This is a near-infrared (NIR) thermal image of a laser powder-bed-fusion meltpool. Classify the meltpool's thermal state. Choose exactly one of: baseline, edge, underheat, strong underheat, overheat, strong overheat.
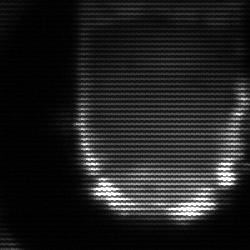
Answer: baseline